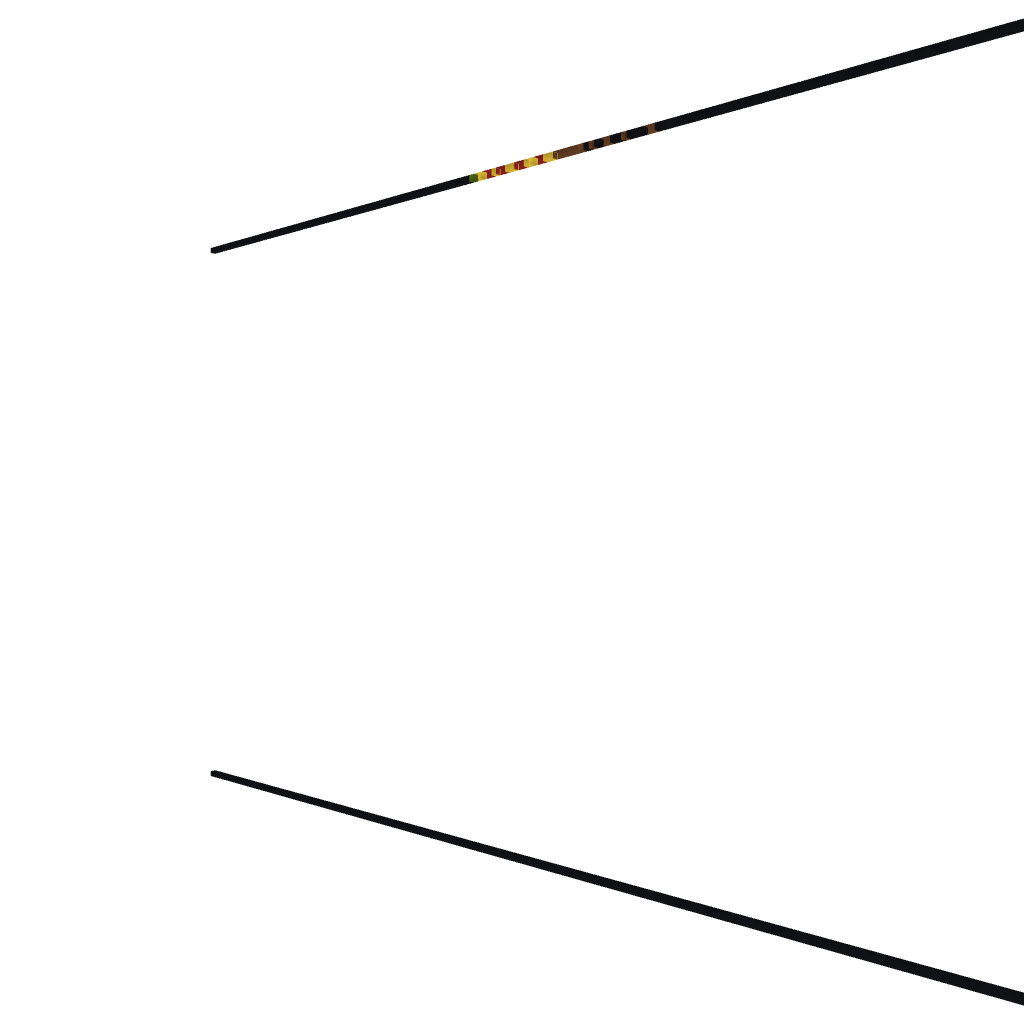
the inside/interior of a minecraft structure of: F.C Barcelona